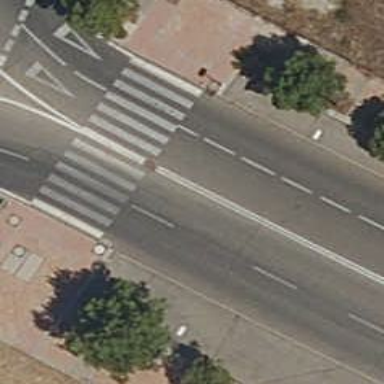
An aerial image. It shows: Uncontrolled road crossing.